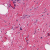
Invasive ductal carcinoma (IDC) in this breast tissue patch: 1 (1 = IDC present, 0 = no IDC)